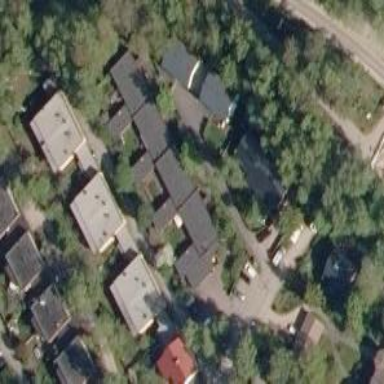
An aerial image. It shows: Terrace building.